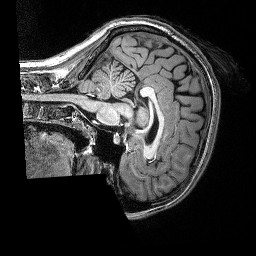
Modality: T1w
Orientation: sagittal